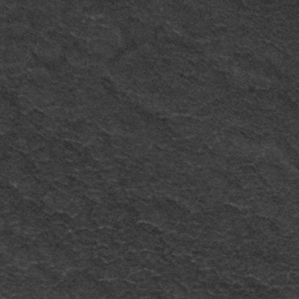
Label: frost